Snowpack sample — Snodgrass Mountain, Crested Butte, Colorado (2/4/25, 12:06 PM MST)
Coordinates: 38.923, -106.968
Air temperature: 35 °F
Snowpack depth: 80 cm
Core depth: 50 cm
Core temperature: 30.2 °F
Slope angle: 14°, slope face: 78°
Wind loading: low
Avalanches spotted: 0
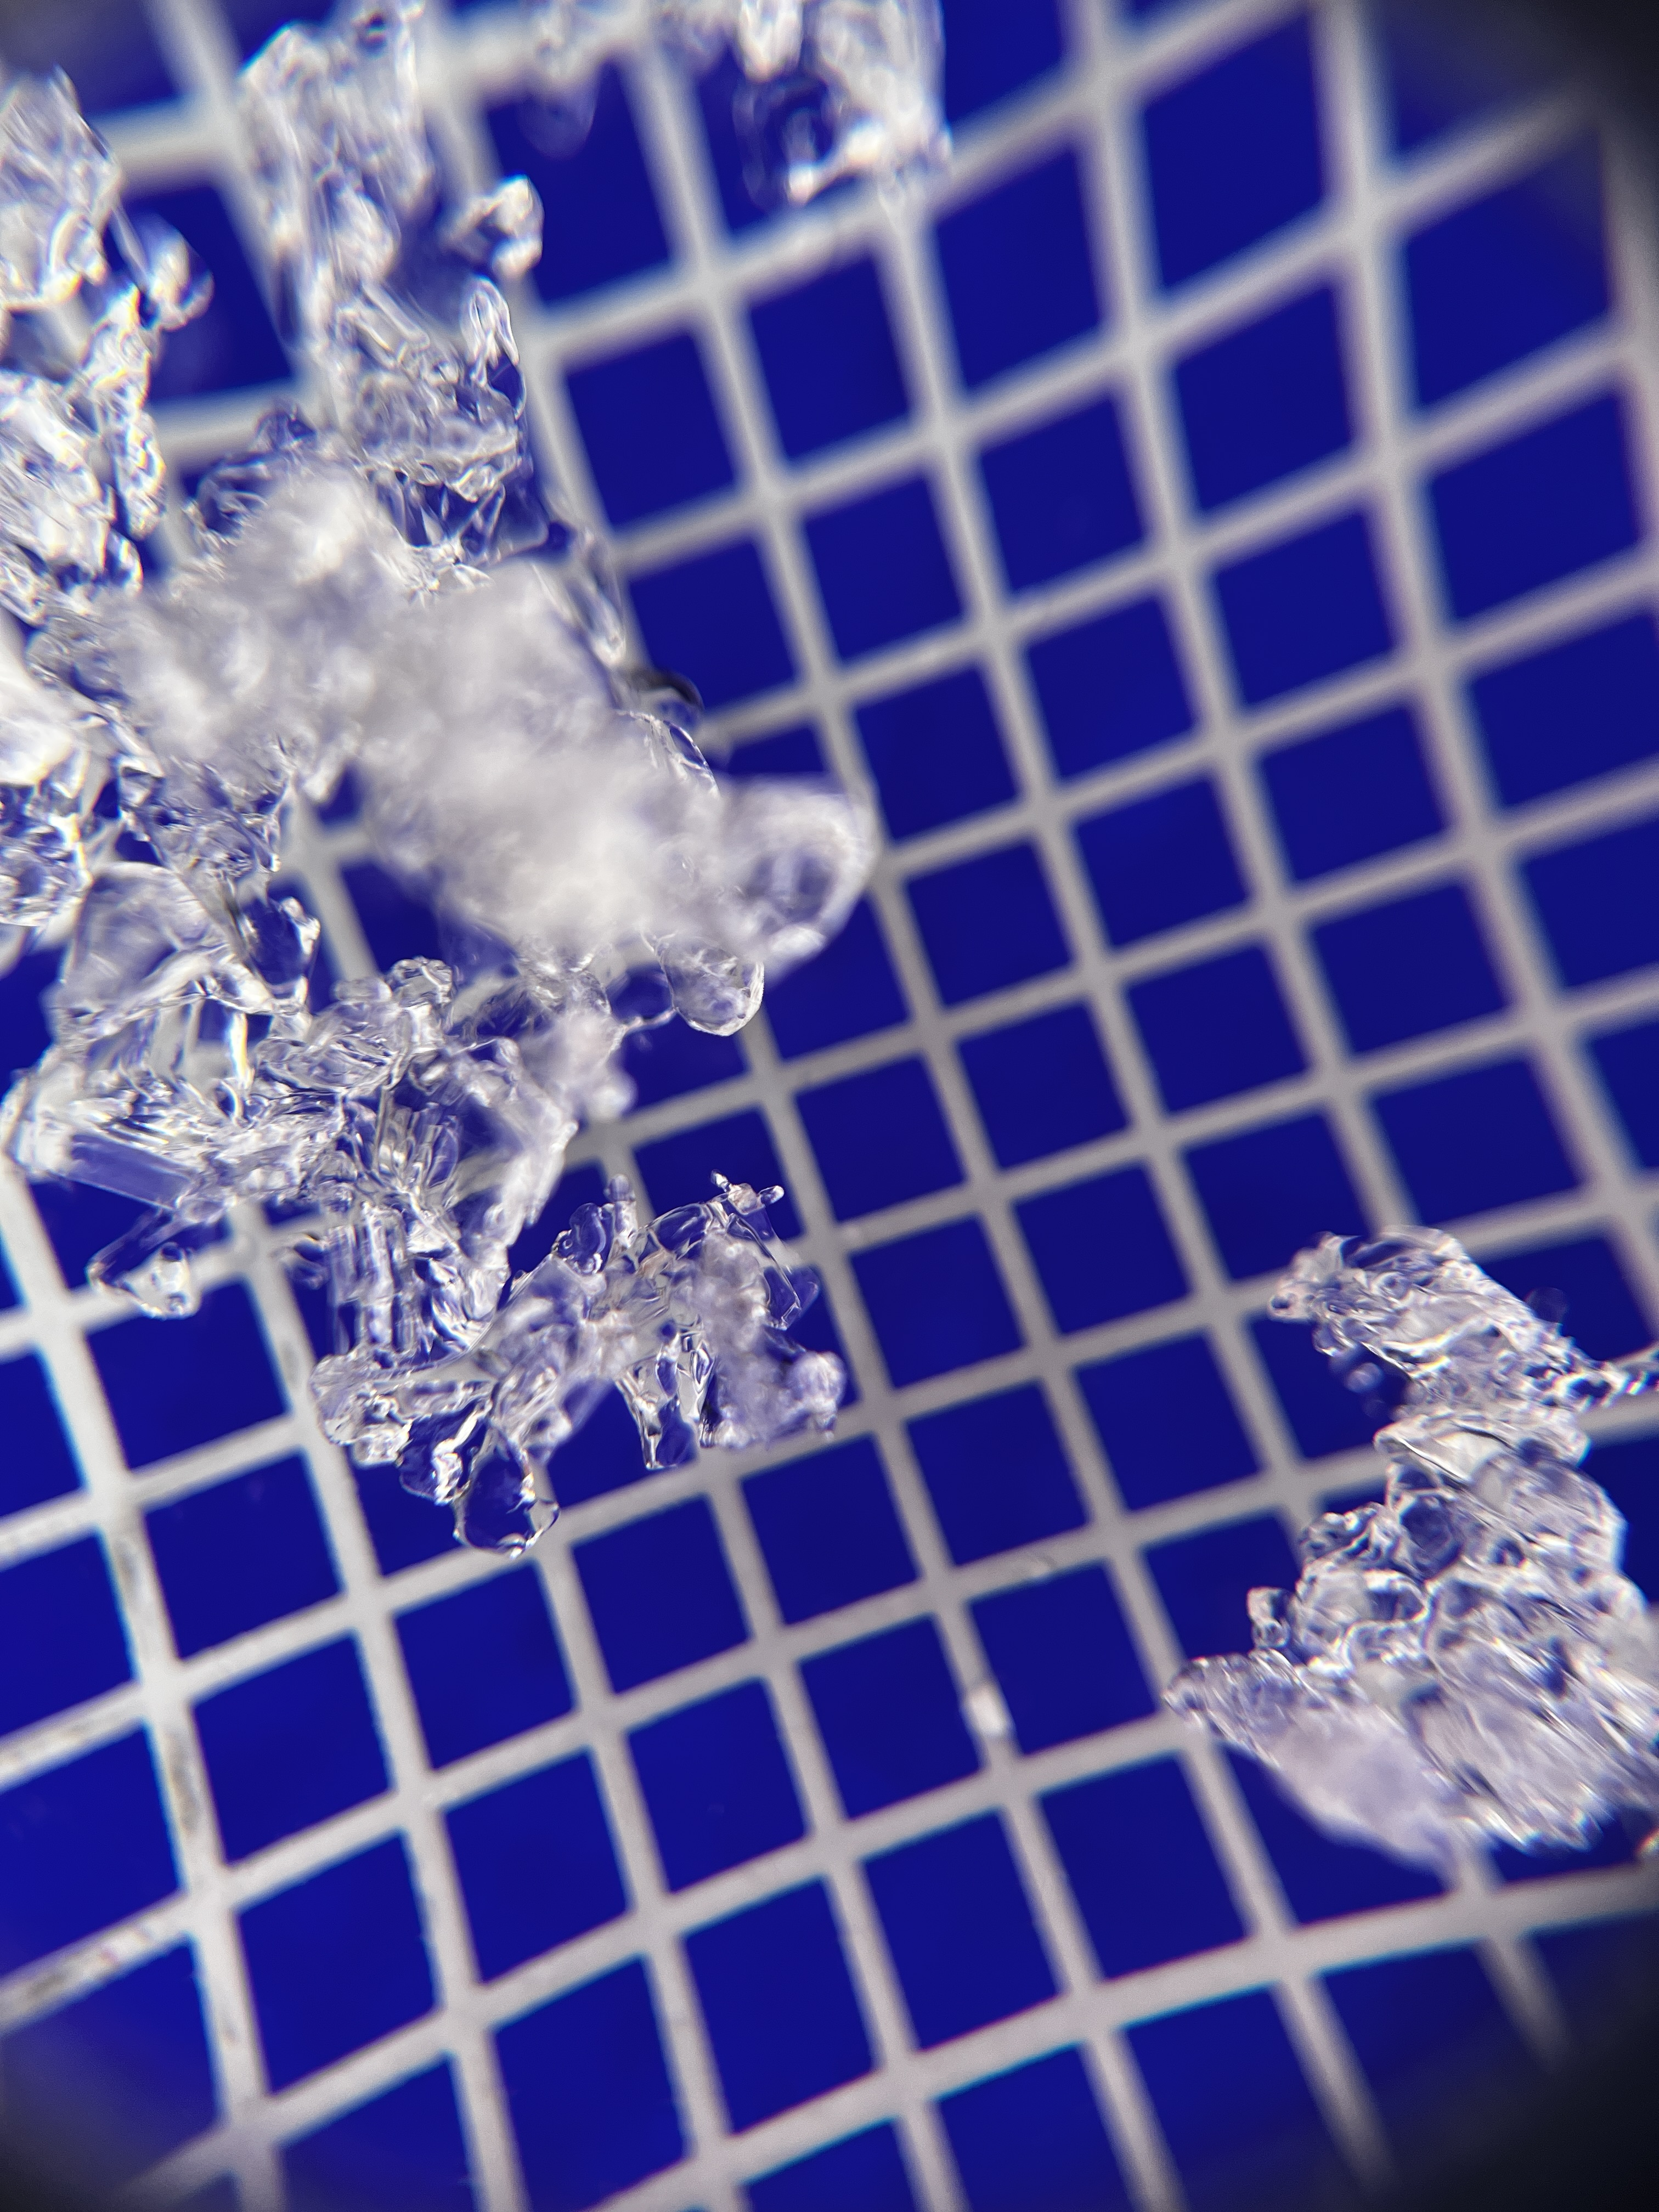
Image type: magnified_profile
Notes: No avalanches nearby, unusually warm weather for the last month reported by residents, Collected 25 yards from treeline